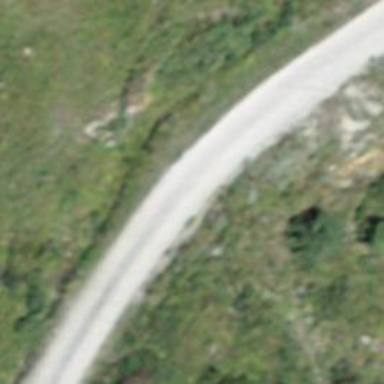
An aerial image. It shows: Unpaved service road.